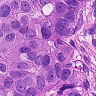
Metastatic tissue present: yes